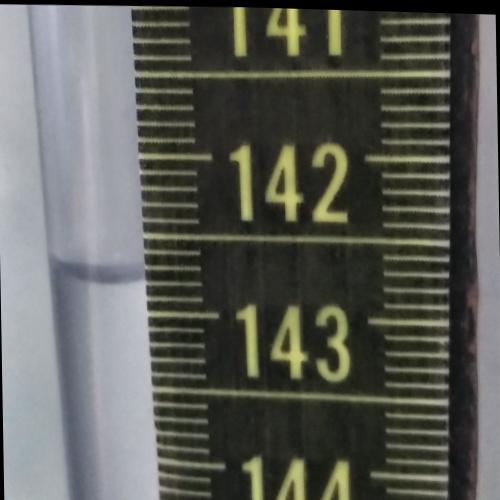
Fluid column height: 142.8 cm